Question: I'm trying to setup a codeigniter-page which already works perfect on another sever.
I have changed the database.php file such that it connects to the local database instead. Else, nothing else is changed.
But when i load the page it just print out the queries from my model.

I believed I'm well connected to the database I experience other errors if there is no connection to the DB.
I believe it is a configuration error as nothing else is changed on the page (and it is working fine on another server).
There is used CodeIgniter 2.1.3
Does any know this error?
UPDATE: Here is snips of my controller (I call index-page). The inherited class (MY_Controller) is empty
'''
class Page extends CI_Controller {
public function __construct() {
// session_start();
parent::__construct();
$this->load->model('Page_model');
}
public function index() {
// $this->show(1);
}
'''
And the page_model which i load:
'''
<?
class Page_model extends CI_Model {
function __construct(){
parent::__construct();
}
function get_page($id){
$this->db->where('id', $id);
$query = $this->db->get('gahk_page');
return $query->result();
}
function update_by_id($id, $data){
$this->db->where('id', $id);
$this->db->update('gahk_page', $data);
}
}
?>
'''
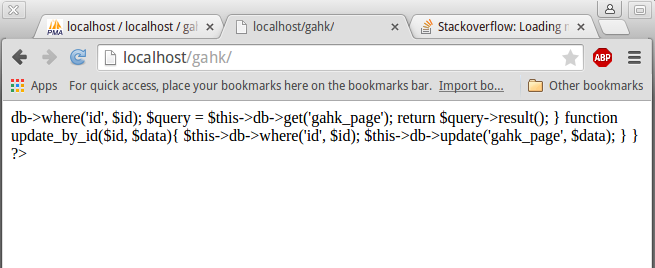
Answer: Your server may not be supporting PHP '"short_open_tag"', so the actual code is displayed in model.
Enable '"short_open_tag"' in php.ini or use '<?php ?>' tags in models.